Question: I am using the following formula to look up within my spreadsheet for the first non-blank cell above the origin cell. The first non-blank's contents are then taken and 1 is added to it in the origin cell. I'm using this to quickly be able to add new A.1 sections and have the number update without me having to punch it in. It works great for copy & pasting.
'''
=LOOKUP(2,1 / (ISNUMBER(B30:B41)),B30:B41)+1
'''
The problem is when I insert too many new rows, the LOOKUP Vector falls outside of the range box and I have to manually change the range in the formula.
Rather than increase the height of my range, is there a way to change my code such that it LOOKUP's the entire column for the first non-blank?

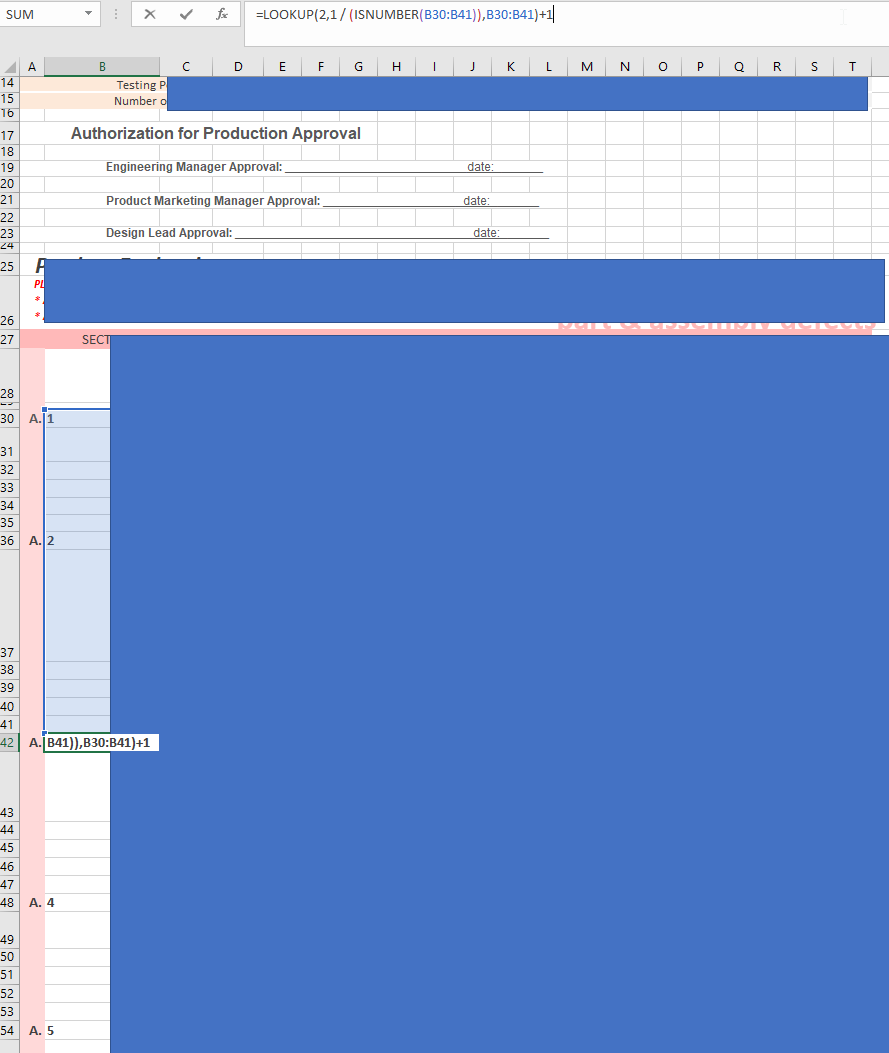
Answer: This might be easier than you are attempting. Use this in B30.
'''
=countif(A$27:A30, a30)
'''
If you change the value in column A from A to B, the counter will restart.